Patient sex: M
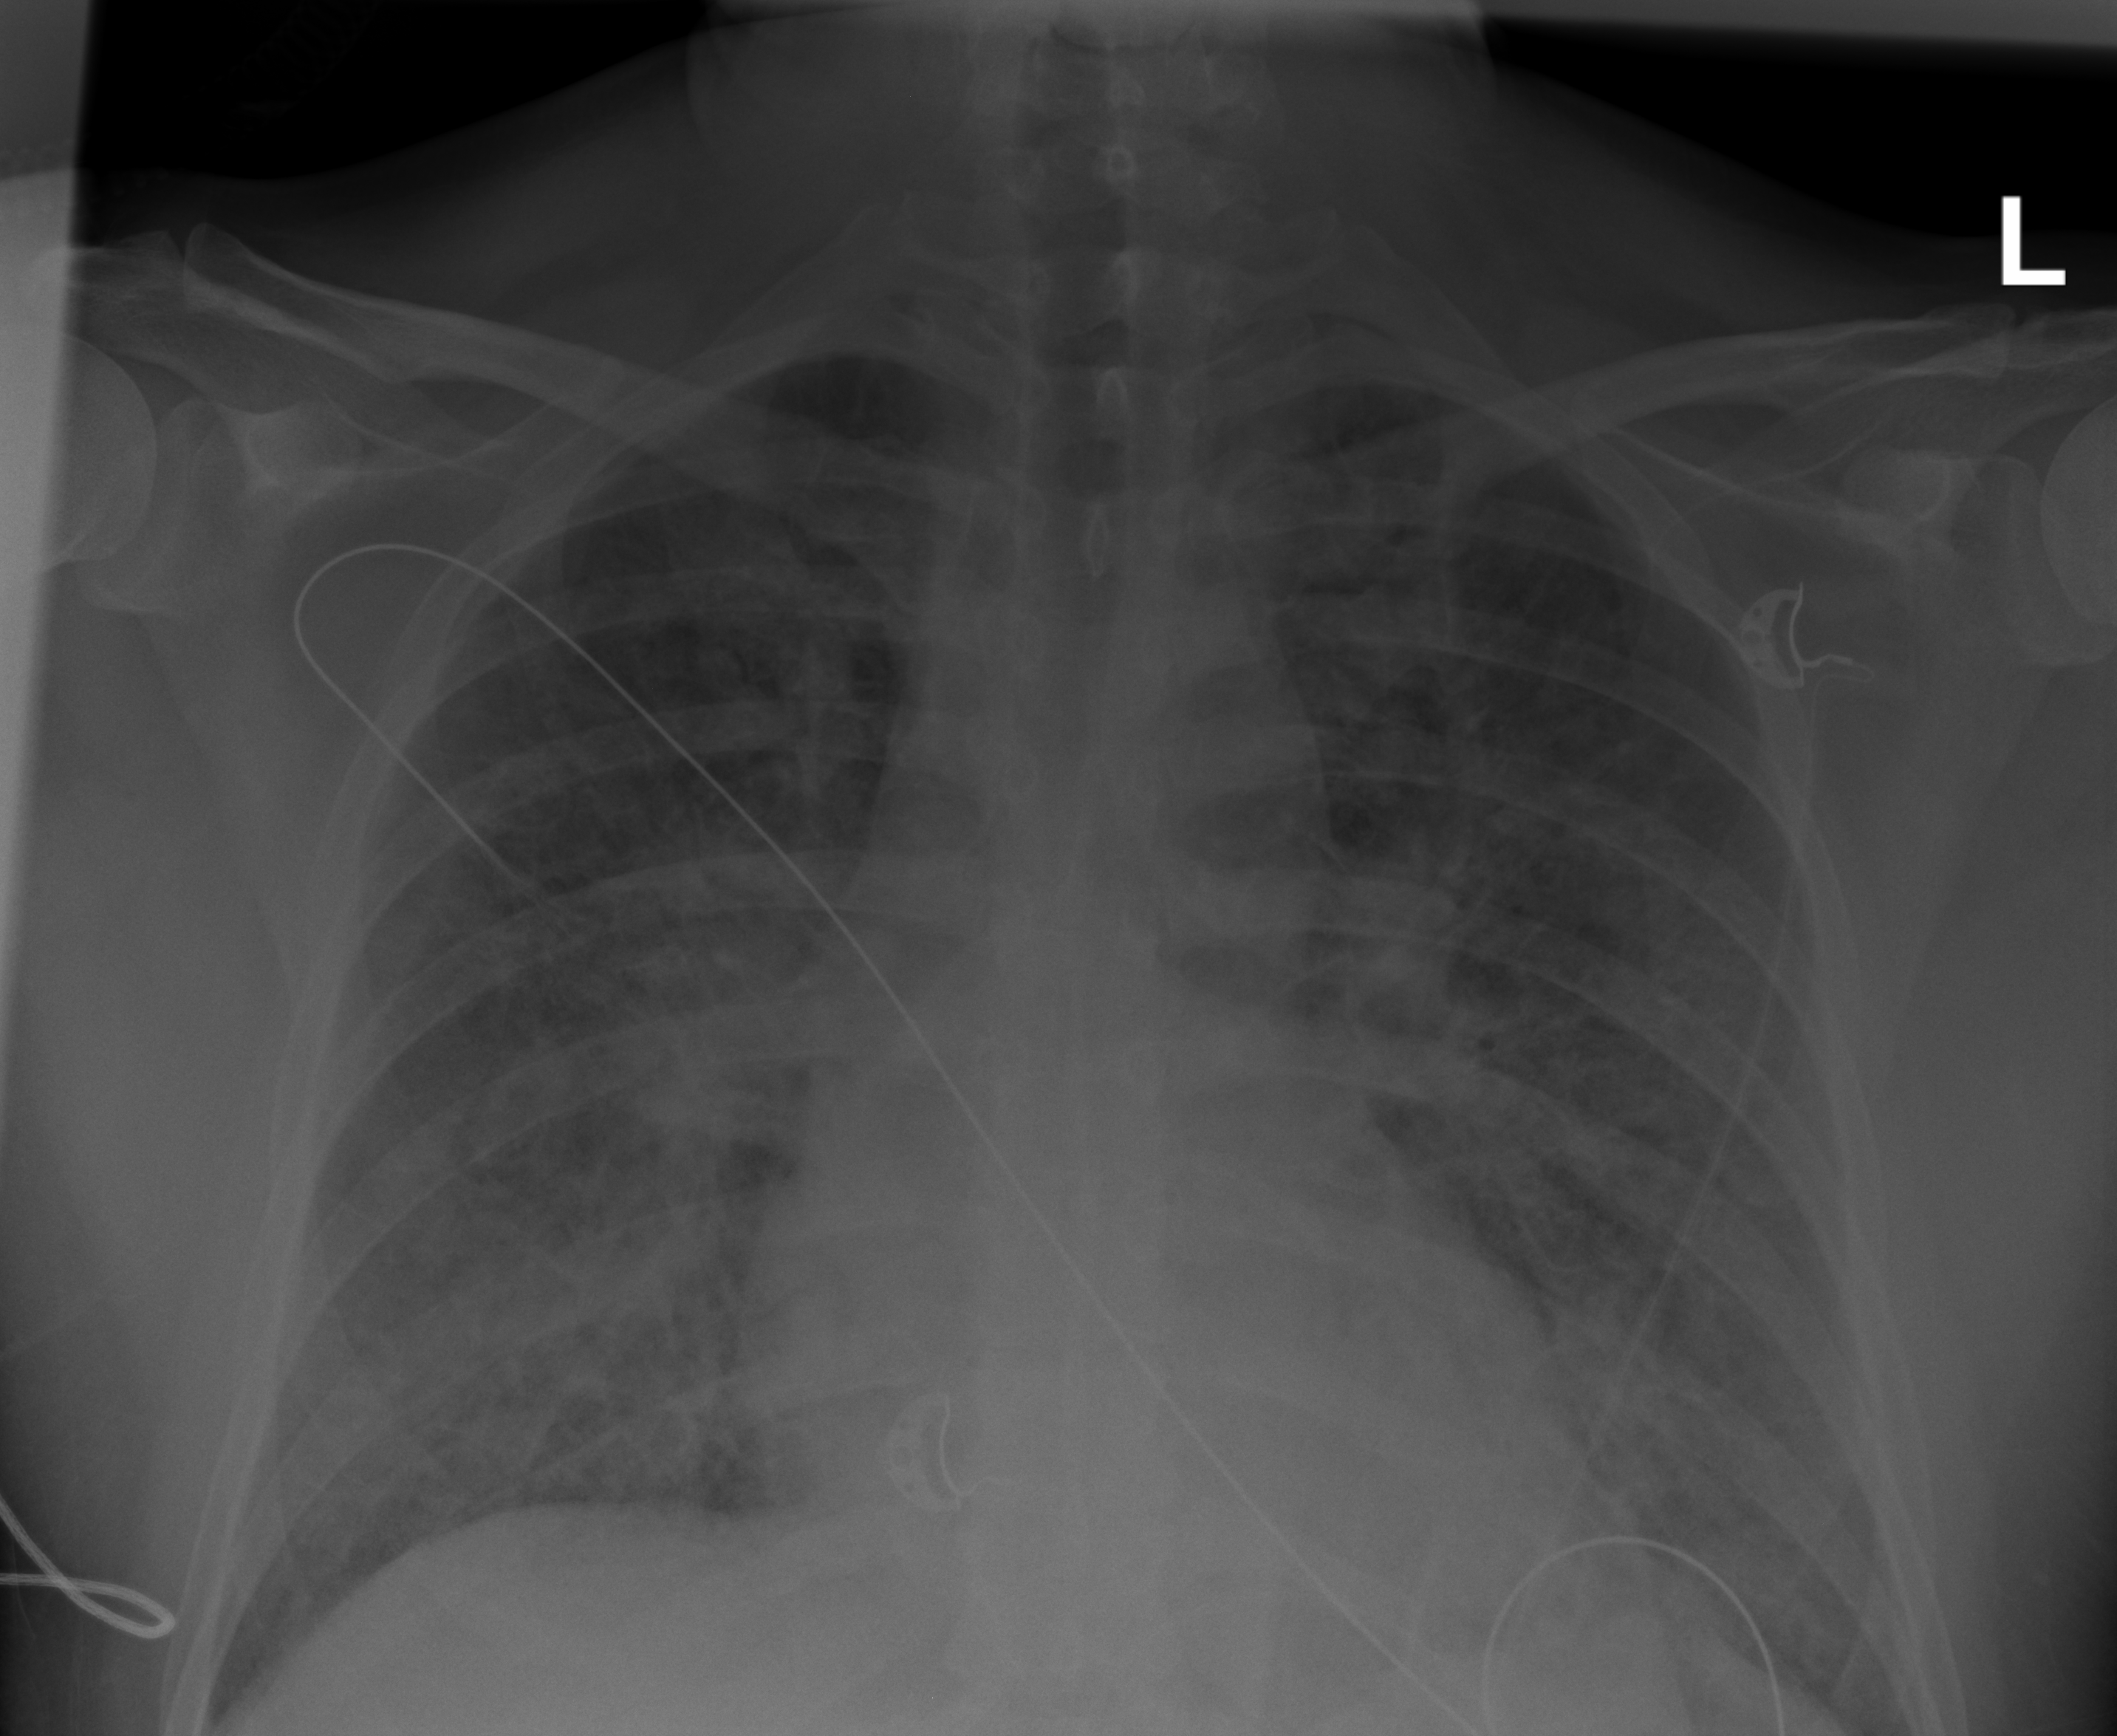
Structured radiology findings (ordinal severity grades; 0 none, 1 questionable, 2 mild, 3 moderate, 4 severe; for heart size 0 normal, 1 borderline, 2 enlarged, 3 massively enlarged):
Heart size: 0
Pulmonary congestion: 0
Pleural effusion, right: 0
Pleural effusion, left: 0
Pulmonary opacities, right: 3
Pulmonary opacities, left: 3
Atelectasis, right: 2
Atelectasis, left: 2